Question: I am instantiating an object with following code
'''
public Object ball;
Instantiate(ball, hit.point , Quaternion.identity) ;
'''
Where 'hit.point' is a position and 'ball' is a prefab I created, but unfortunately this prefab has a 'Position' animation - jumping ball - and because of that as it animates it stays in animation's position. I can't even 'Translate' it.
How can I move it or change animation somehow ?

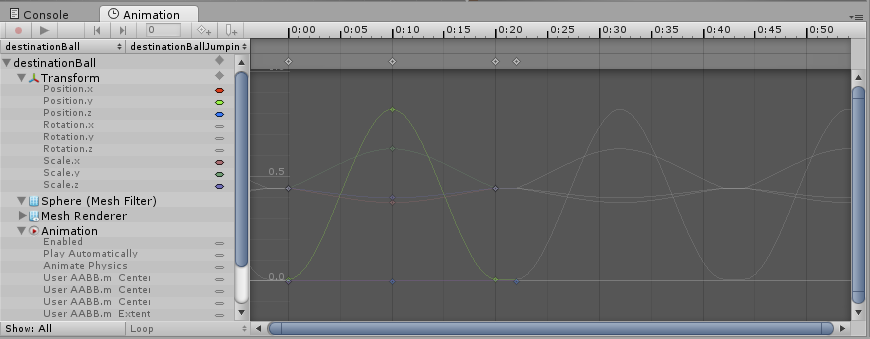
Answer: There is more than one way to solve this problem, depending on your other goals/constraints if any.
One simple approach is to separate this problem into two spaces, via the introduction of an empty parent node.
If you construct..
'''
[Empty Parent Node] (created dynamically)
|- [Ball] (created from your prefab)
'''
..then you can still apply the animation to [Ball], now within a "local space" defined by [Empty Parent Node]. Further, you can now specify an arbitrary position for the parent node, which acts to place the ball overall.